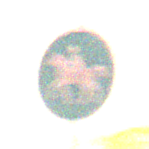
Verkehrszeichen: Reitweg
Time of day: Night
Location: Outdoor (Nature)
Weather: Clear
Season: NotSpecified
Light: Natural